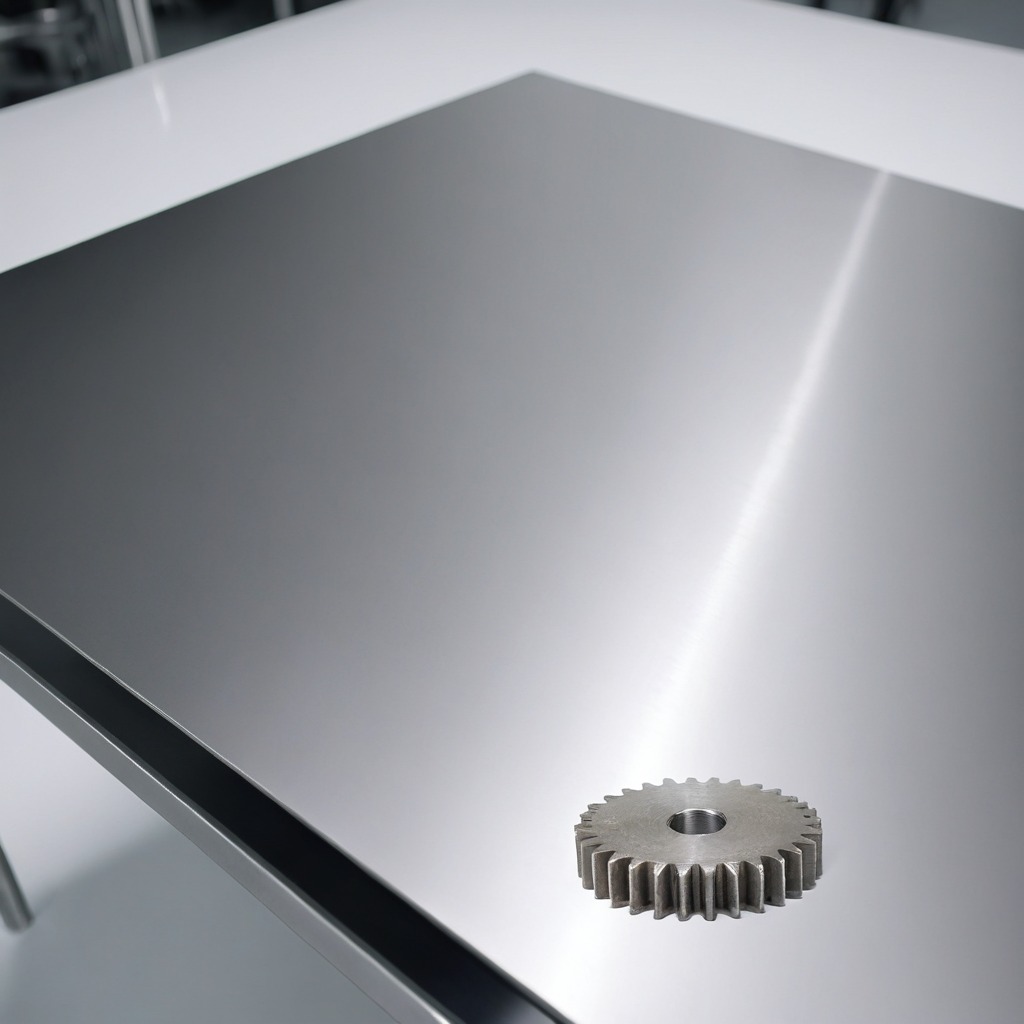
A steel gear with teeth is lying on the stainless steel table in a high-end prototyping lab.